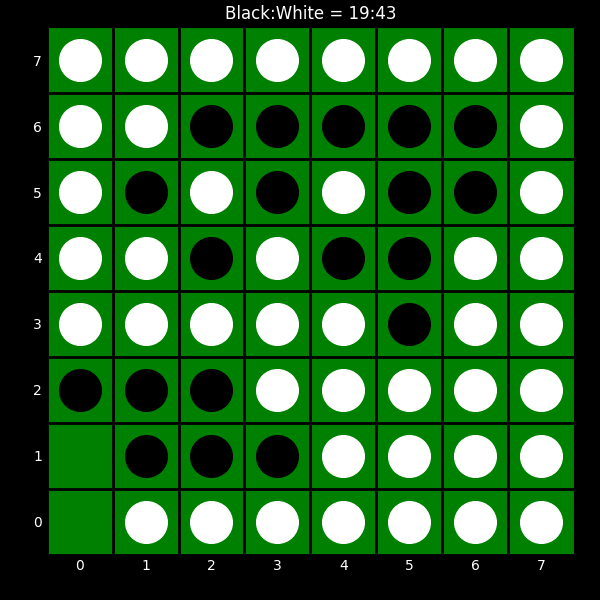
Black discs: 19
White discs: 43